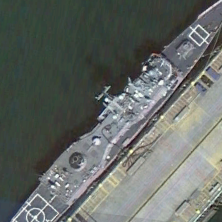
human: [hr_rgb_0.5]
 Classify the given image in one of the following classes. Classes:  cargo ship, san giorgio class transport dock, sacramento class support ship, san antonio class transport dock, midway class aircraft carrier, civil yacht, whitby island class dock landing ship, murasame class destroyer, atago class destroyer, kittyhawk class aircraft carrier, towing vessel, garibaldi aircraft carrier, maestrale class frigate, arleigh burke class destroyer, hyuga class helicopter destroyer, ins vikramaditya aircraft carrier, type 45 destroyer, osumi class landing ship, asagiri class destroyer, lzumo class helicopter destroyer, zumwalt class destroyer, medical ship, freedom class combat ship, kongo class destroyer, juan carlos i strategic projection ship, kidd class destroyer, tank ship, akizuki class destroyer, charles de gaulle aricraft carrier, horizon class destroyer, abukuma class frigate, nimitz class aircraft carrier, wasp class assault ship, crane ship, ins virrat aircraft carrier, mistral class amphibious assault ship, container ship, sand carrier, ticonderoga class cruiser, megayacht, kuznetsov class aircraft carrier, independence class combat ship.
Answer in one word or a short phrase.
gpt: Ticonderoga class cruiser